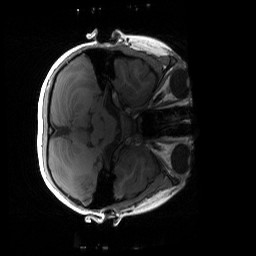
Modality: T1w
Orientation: axial
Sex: female
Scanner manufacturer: siemens
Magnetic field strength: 3 T
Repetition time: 1.9 s
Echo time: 0.00243 s